Question: I want to add a dropdown menu to my navigation bar but i am not being able to do it properly ? Can anyone help me to properly format it so that that would drop down properly whenever hovered ?
'''
<nav>
<ul>
<li><a href="#">Home</a></li>
<li><a href="#">About</a>
<ul>
<li><a href="#">Me</a></li>
<li><a href="#">Website</a></li>
</ul>
</li>
<li><a href="#">Contact</a></li>
</ul>
</nav>
'''
'''
nav {
background-color: #311310;
}
nav ul ul {
display: none;
}
nav ul li:hover > ul {
display: block;
position: absolute;
left: 0px;
width: 100%:
}
nav ul li ul li {
background: #311310;
display: block;
}
nav ul{
margin: 0px;
padding: 10px 0px 10px 100px;
}
nav ul li {
color: #d9d9d9;
display: inline;
padding: 0px 10px;
font-family: klavika;
font-size: 14pt;
}
nav ul li a {
color: #d9d9d9;
text-decoration: none;
}
nav ul li a:hover{
color: #ffffff;
}
'''
And here is the broken navigation bar Snap :

How can i display the one right below ?
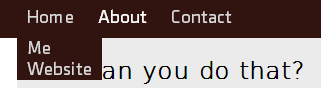
Answer: Give 'position: relative;' to the parent:
'''
nav ul li {
color: #d9d9d9;
display: inline;
padding: 0px 10px;
font-family: klavika;
font-size: 14pt;
position: relative;
}
'''
And 'position: absolute;' to the menu:
'''
nav ul li ul {
background: #311310;
display: block;
position: absolute;
left: 0;
}
'''